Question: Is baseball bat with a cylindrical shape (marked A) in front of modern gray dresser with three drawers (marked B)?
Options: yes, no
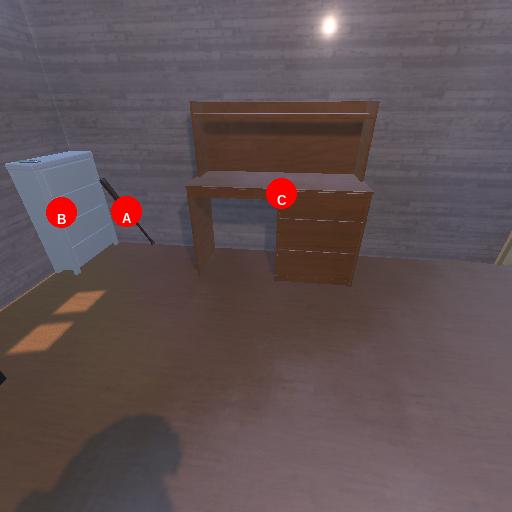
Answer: yes